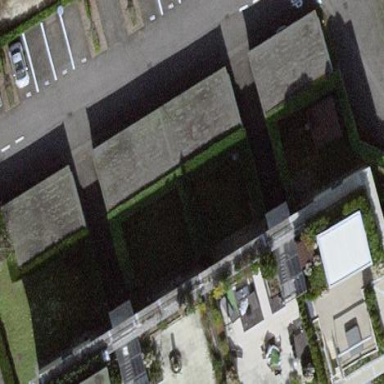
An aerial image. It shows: View of roof of building.